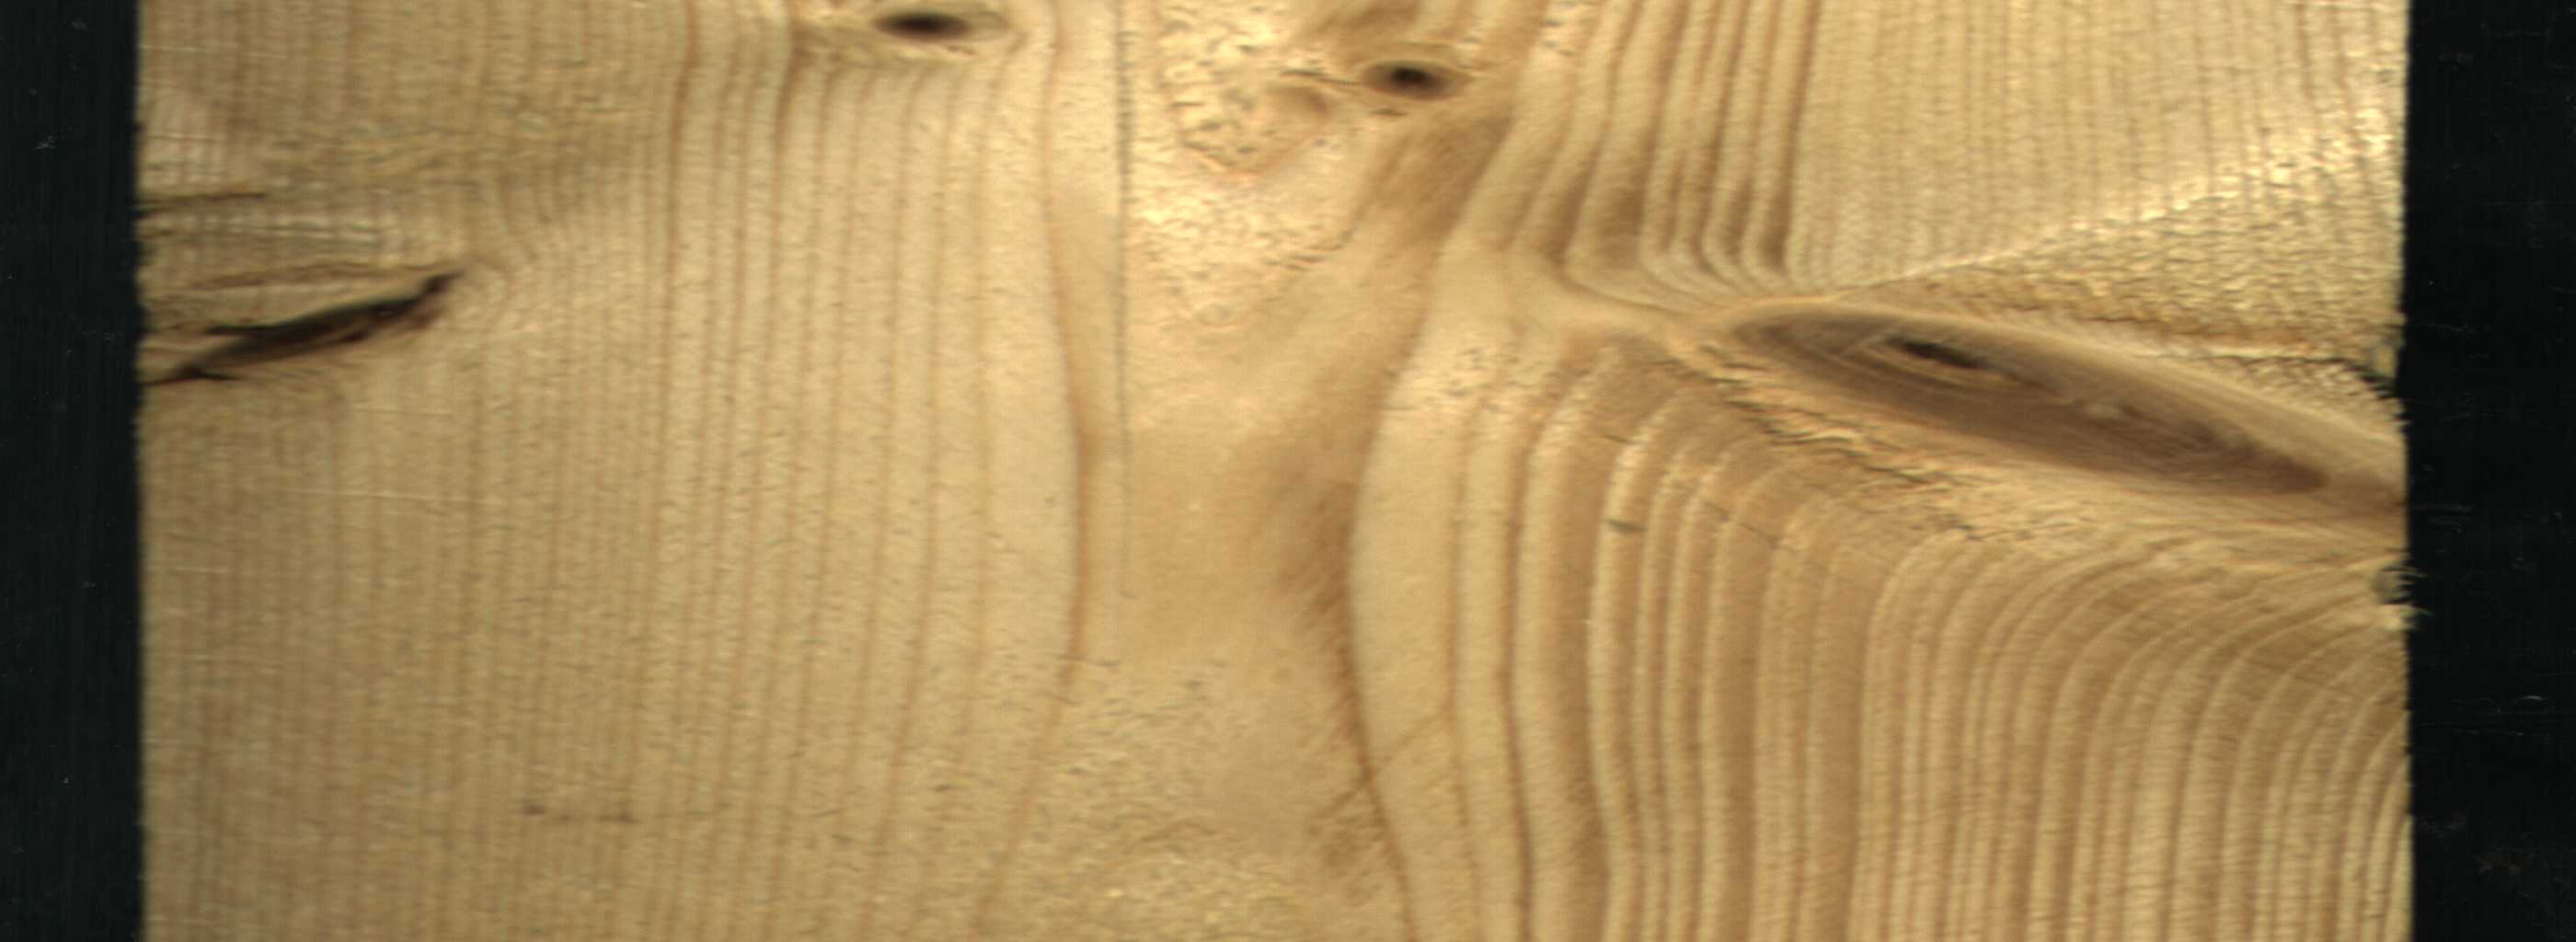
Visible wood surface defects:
Dead_Knot
Dead_Knot
Live_Knot
Live_Knot